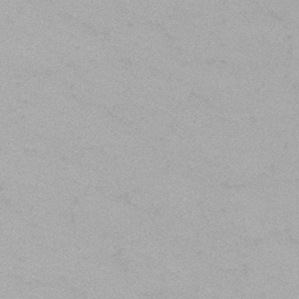
Label: frost